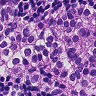
Metastatic tissue present: yes